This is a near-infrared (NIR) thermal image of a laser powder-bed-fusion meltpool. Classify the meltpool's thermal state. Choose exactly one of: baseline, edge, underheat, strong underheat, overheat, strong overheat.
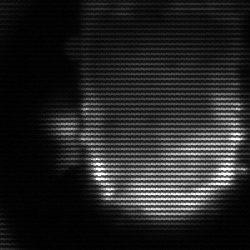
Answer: baseline